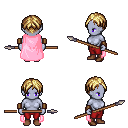
a pixel art fantasy rpg character, female body template, dark elf, purple skin, pink cape, red pants, blonde parted hairstyle, leather bracers, brown shoes, spear, four views (front, back, left, right), 2x2 character sprite sheet, small pixel art, hard edges, no anti-aliasing